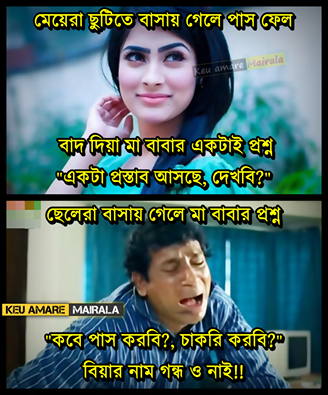
Text: মেয়েরা ছুটিতে বাসায় গেলে পাস ফেল বাদ দিয়া মা বাবার একটাই প্রশ্ন "একটা প্রস্তাব আসছে, দেখবি?" ছেলেরা বাসায় গেলে মা বাবার প্রশ্ন "কবে পাস করবি? চাকরি করবি?" বিয়ার নাম গন্ধ ও নাই!!
Label: Non Hate